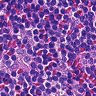
Metastatic tissue present: no